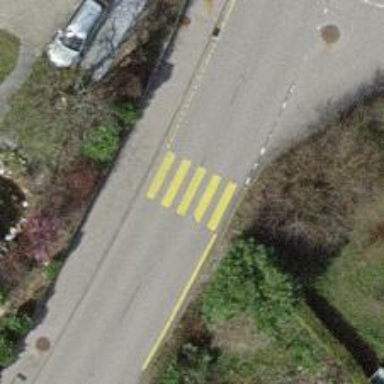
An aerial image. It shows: Uncontrolled road crossing.